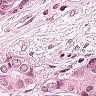
Metastatic tissue present: yes